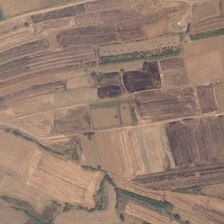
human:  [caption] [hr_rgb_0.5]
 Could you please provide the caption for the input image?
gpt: many pieces of yellow farmlands are together .

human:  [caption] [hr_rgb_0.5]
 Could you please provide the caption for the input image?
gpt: many pieces of yellow farmlands are together .

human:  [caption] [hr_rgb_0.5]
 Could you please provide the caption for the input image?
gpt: many pieces of yellow farmlands are together .

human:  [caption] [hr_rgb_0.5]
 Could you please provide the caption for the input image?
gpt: many pieces of yellow farmlands are together .

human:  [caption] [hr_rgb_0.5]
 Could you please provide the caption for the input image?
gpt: many pieces of yellow farmlands are together .